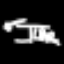
Label: line